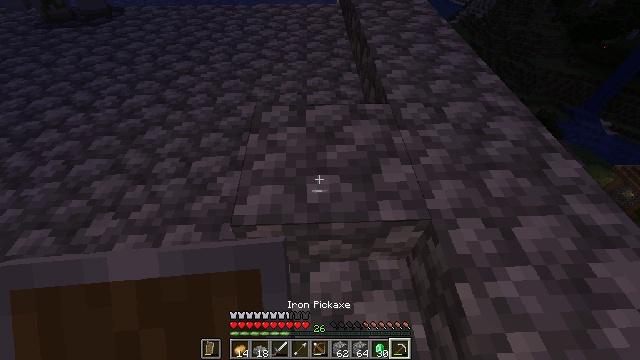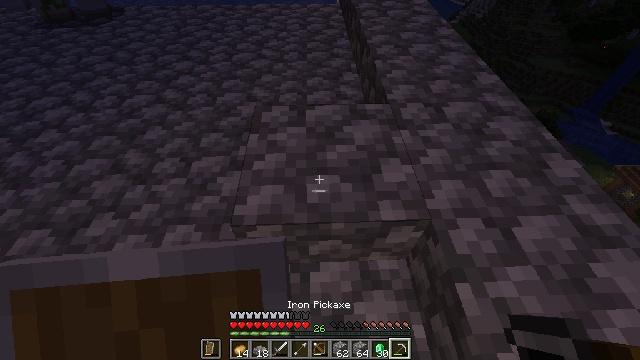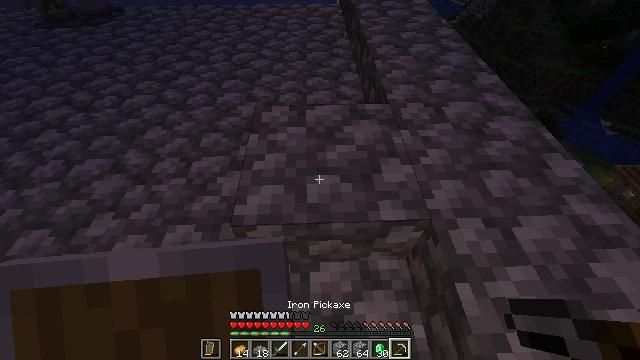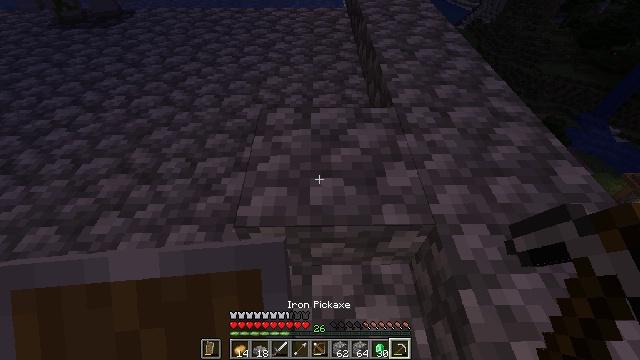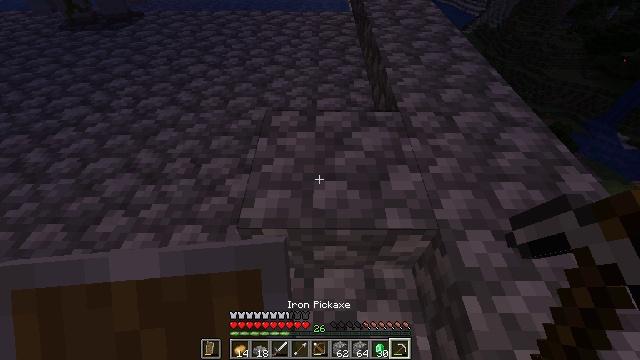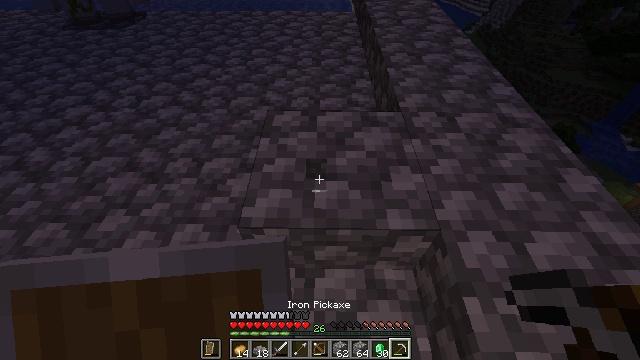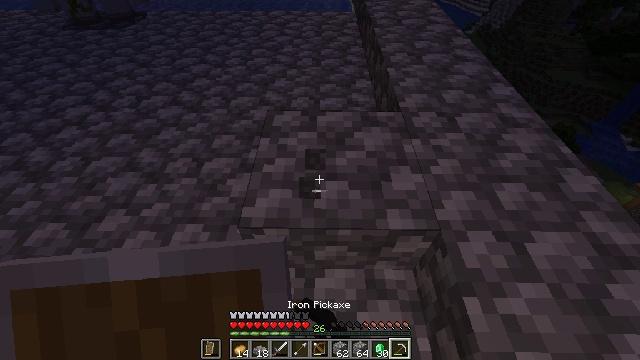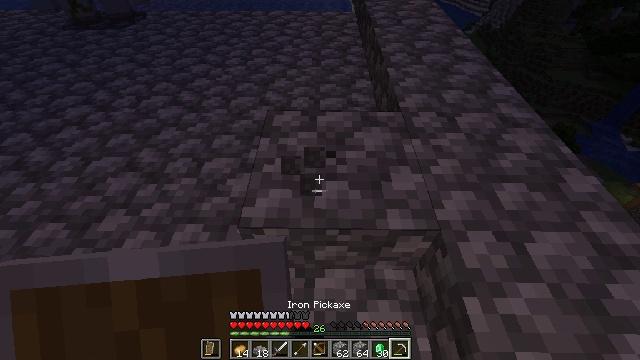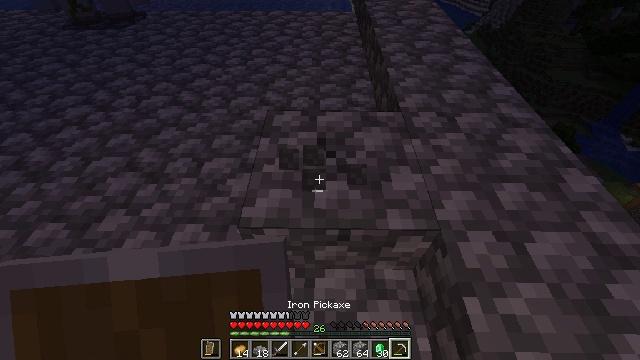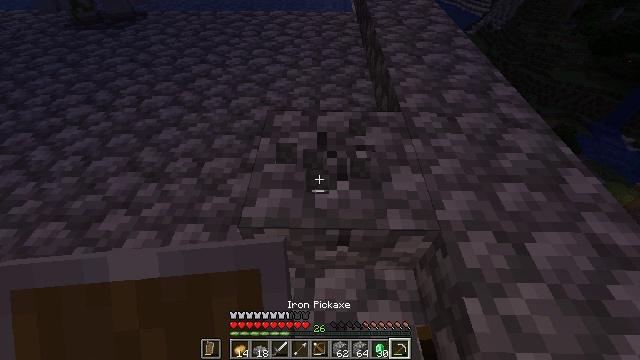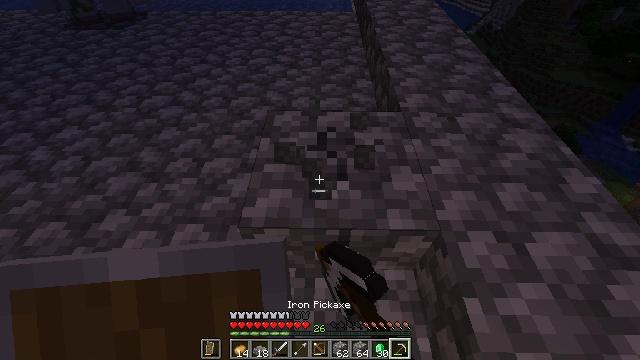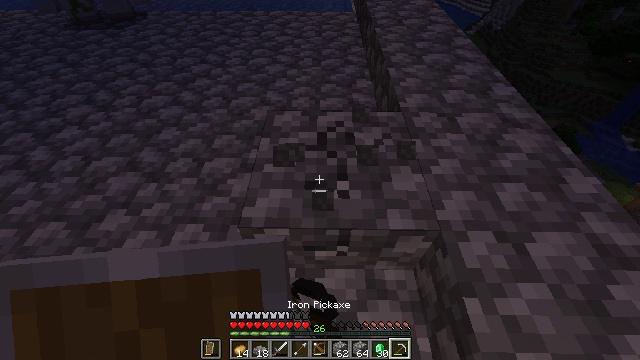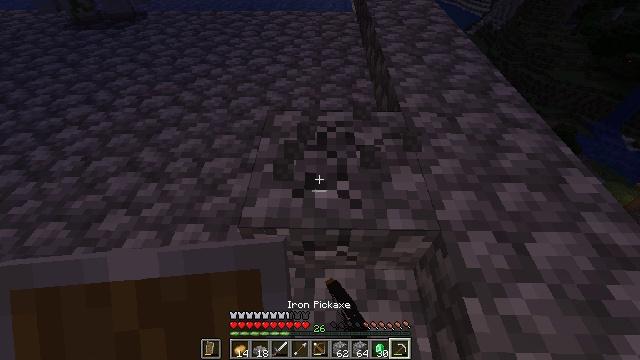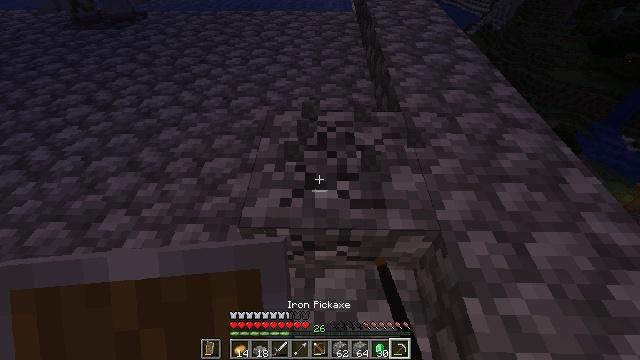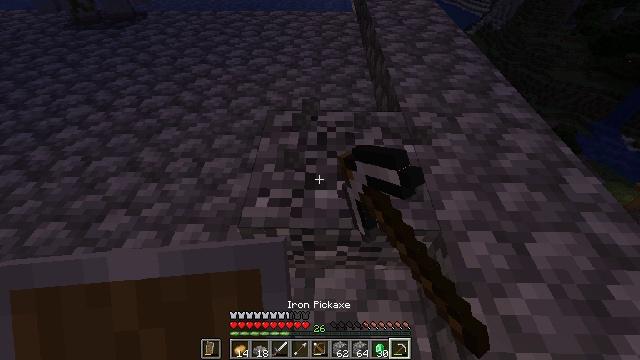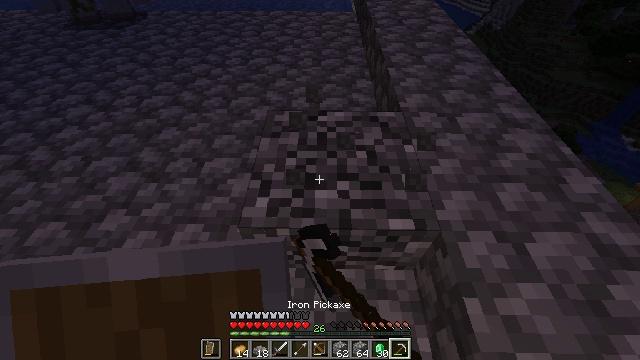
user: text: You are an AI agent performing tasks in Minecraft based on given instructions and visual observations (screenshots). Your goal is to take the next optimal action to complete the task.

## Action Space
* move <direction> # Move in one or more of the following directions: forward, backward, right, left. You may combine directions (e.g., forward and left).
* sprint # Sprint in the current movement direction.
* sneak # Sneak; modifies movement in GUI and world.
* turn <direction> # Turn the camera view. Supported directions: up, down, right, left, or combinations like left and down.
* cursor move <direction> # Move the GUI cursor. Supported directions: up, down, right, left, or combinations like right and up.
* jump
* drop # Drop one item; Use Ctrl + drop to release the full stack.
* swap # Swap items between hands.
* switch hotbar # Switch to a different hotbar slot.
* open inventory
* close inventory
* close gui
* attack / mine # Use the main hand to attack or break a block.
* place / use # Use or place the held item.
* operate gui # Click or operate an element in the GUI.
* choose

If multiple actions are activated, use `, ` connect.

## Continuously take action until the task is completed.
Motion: motion action
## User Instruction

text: Mine the cobblestone slab.
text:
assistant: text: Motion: no_op
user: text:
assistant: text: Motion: no_op
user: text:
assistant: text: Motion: turn left
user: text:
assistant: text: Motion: turn left
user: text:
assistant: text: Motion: attack / mine
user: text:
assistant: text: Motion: attack / mine
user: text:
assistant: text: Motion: attack / mine
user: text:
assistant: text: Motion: attack / mine
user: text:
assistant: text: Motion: attack / mine
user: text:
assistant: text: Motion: attack / mine
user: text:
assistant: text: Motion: attack / mine
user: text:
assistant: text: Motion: attack / mine
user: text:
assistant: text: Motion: attack / mine
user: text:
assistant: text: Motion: attack / mine
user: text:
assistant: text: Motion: attack / mine
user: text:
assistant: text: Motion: attack / mine
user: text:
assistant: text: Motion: attack / mine
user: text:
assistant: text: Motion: attack / mine
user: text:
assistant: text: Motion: attack / mine
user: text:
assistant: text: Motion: no_op
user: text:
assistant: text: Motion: no_op